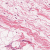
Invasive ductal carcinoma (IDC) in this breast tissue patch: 0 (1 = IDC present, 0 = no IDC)